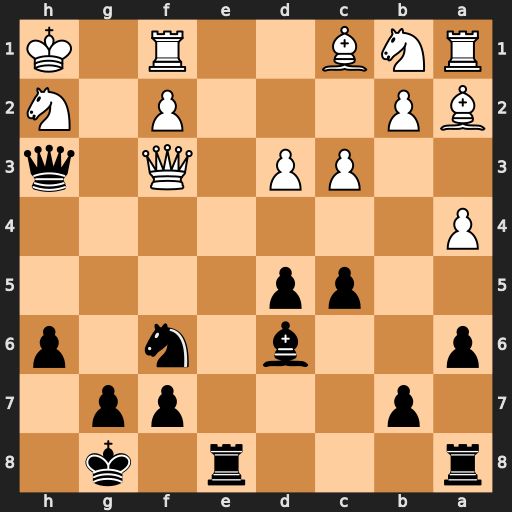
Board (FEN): r3r1k1/1p3pp1/p2b1n1p/2pp4/P7/2PP1Q1q/BP3P1N/RNB2R1K
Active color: b
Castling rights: -
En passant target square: -
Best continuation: Qxh2#